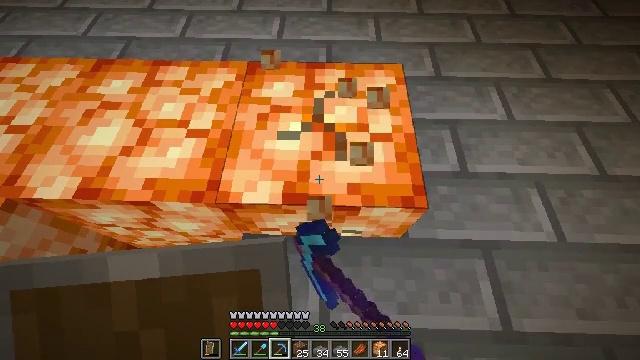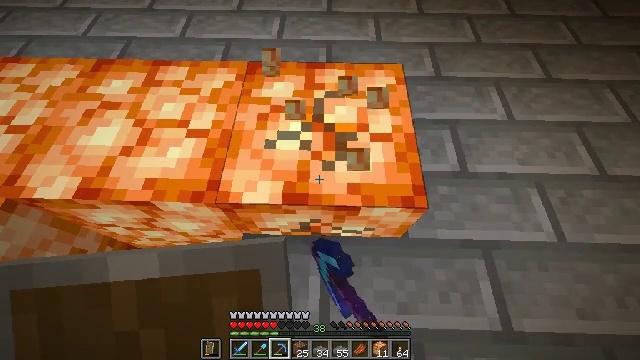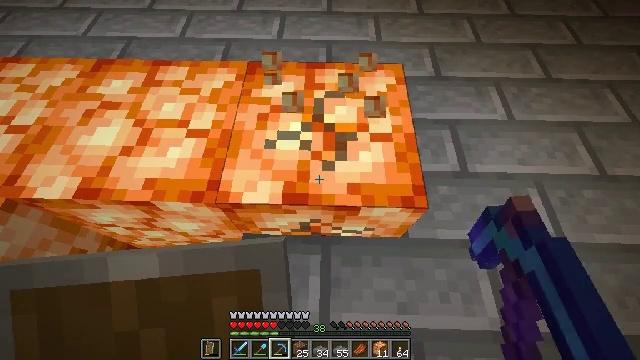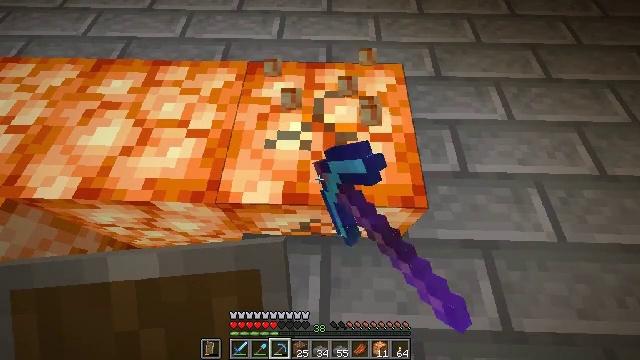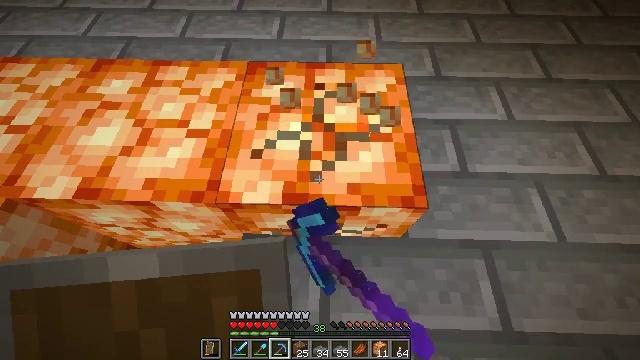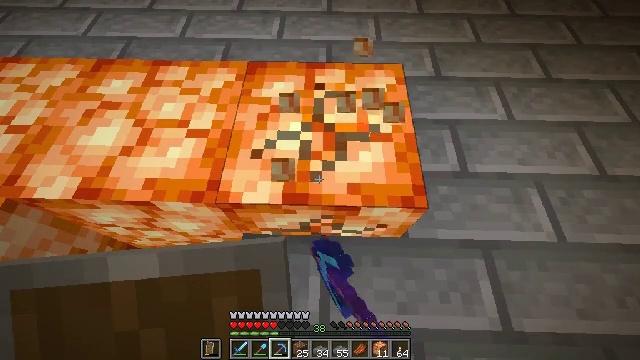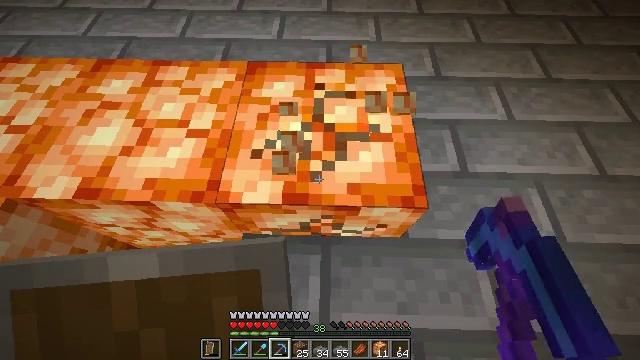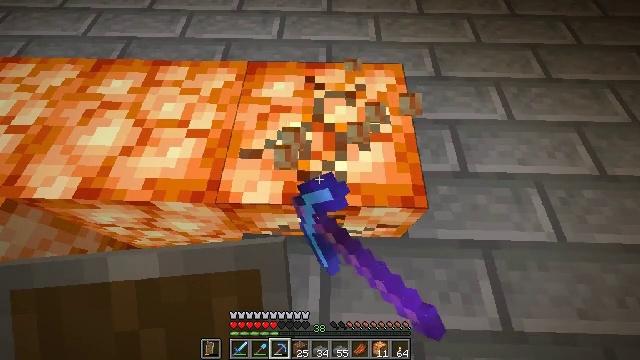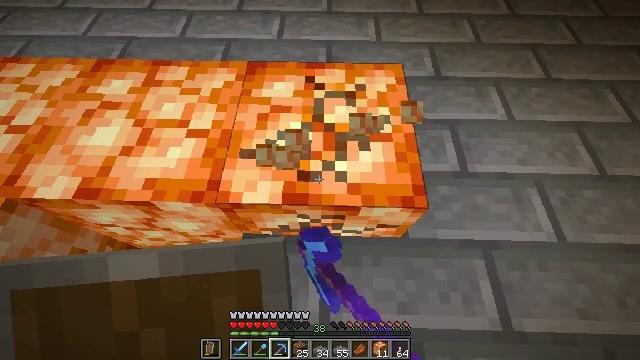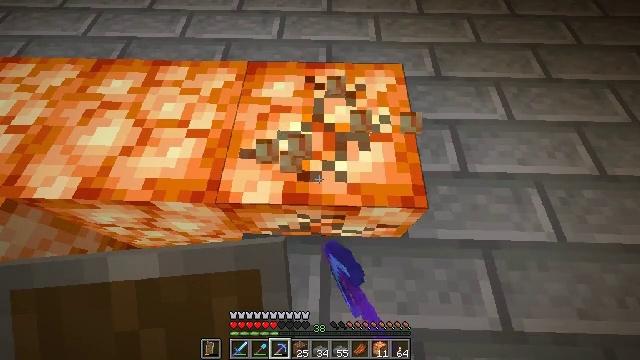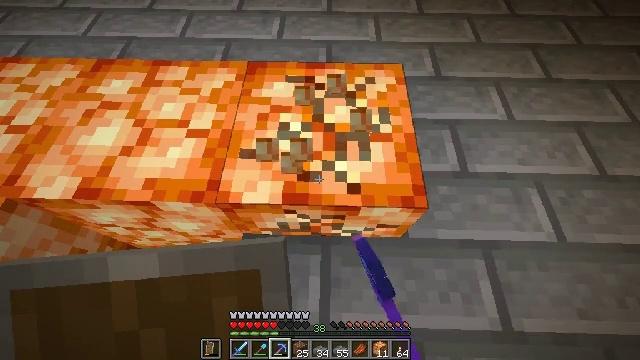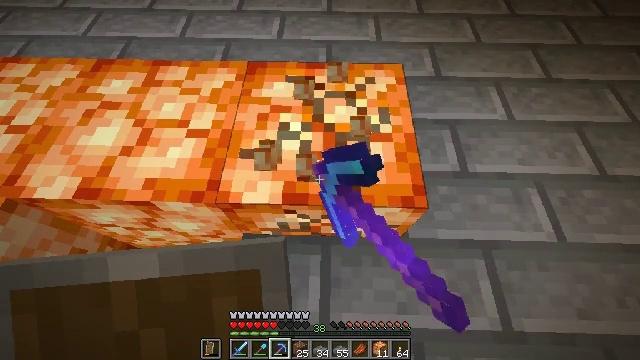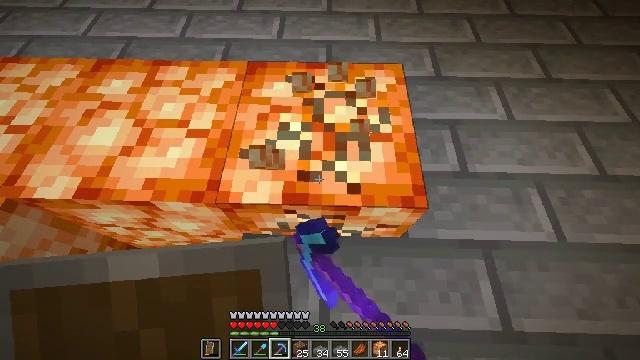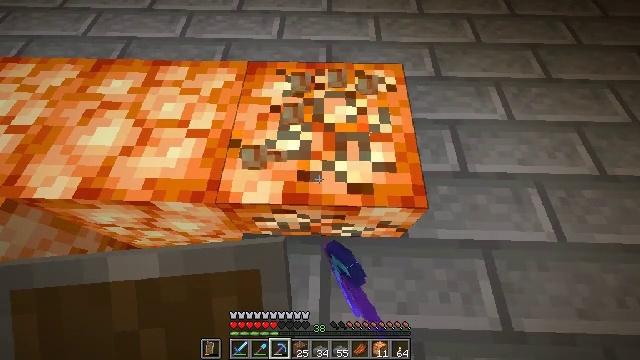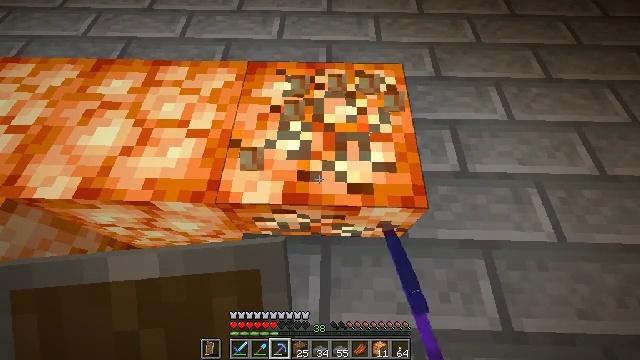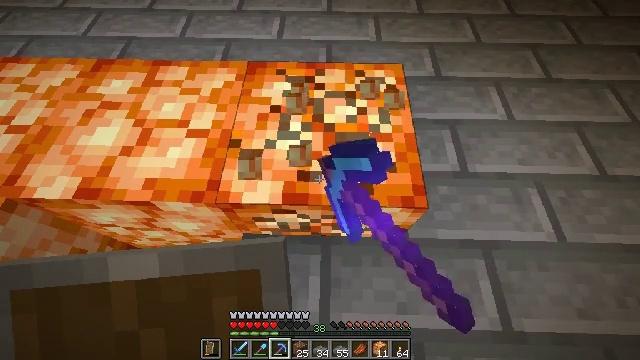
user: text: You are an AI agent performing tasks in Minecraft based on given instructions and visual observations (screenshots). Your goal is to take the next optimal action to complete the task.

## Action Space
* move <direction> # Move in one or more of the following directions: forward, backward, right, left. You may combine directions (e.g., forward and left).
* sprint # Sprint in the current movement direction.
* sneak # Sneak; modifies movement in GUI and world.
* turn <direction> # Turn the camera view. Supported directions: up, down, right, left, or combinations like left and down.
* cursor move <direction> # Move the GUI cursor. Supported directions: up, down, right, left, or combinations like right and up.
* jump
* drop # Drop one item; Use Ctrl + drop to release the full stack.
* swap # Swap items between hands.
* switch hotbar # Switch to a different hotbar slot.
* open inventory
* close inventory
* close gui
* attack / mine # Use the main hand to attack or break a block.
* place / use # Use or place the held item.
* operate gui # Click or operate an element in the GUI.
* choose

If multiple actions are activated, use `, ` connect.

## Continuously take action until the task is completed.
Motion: motion action
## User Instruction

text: Mine the shroomlight block.
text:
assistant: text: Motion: attack / mine
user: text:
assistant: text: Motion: attack / mine
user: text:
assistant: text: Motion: attack / mine
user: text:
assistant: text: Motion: attack / mine
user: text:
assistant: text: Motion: attack / mine
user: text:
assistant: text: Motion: attack / mine
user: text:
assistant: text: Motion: attack / mine
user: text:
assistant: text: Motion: attack / mine
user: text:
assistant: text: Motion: attack / mine
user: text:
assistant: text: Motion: attack / mine
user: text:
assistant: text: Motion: attack / mine
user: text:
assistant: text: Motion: attack / mine
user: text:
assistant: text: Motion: attack / mine
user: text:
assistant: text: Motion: attack / mine
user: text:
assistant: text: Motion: attack / mine
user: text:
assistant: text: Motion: attack / mine
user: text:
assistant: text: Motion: attack / mine
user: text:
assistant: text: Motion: attack / mine
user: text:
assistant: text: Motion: attack / mine
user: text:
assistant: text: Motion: attack / mine
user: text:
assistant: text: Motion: attack / mine
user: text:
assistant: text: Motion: attack / mine
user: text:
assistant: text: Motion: attack / mine
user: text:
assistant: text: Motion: attack / mine